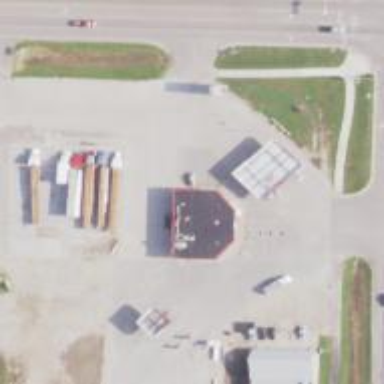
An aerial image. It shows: Convenience shop.